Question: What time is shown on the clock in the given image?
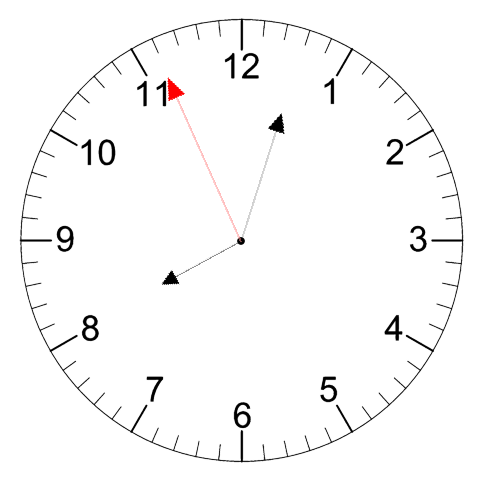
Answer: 08:02:56